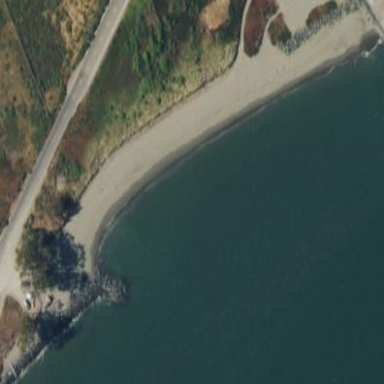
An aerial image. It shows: Sandy beach.